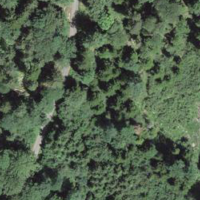
EUNIS habitat code: 44
Species observed at this site:
Melittis melissophyllum